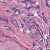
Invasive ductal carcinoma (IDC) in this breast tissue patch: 1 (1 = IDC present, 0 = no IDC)